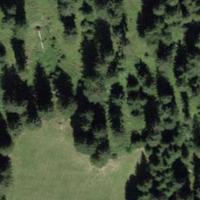
EUNIS habitat code: 43
Species observed at this site:
Clinopodium vulgare